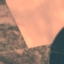
Land use / land cover: AnnualCrop